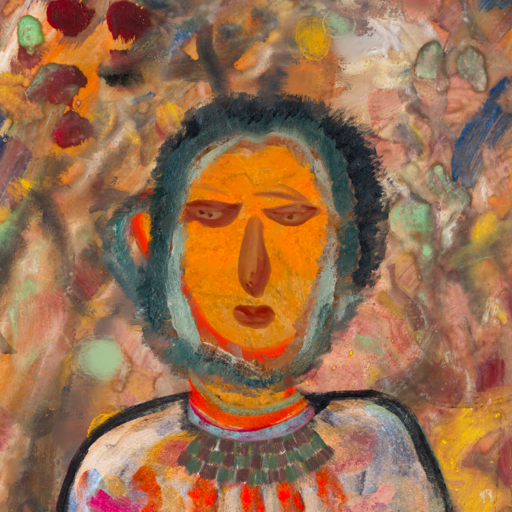
Background: Mother_And_Son_Mother, Head And Neck Front: Sisters, Face Front: Pious_Lady, Bust: Childish, Hair Front: Boggyland, Head Accessory: Blank, Second Necklace: After_Raid, Necklace: Sisters, Baby: Blank